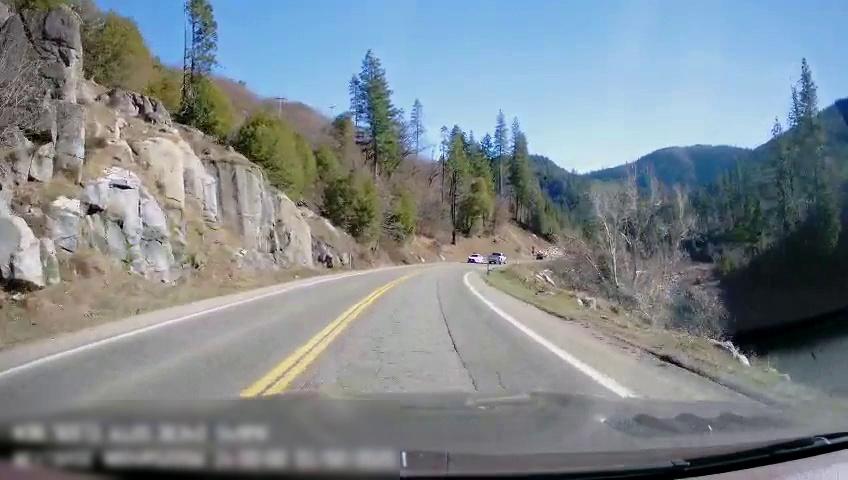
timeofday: Day
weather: Sunny
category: Drivable Space
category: Drivable Space
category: Vehicles | Truck
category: Vehicles | Car
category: Lanes | Opposite Lane
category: Lanes | Current Lane
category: Lanes | Opposite Lane
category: Lanes | Current Lane